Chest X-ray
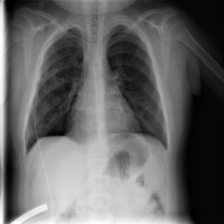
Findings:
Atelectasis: negative
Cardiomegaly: negative
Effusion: negative
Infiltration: positive
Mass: positive
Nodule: negative
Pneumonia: negative
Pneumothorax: negative
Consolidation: negative
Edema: negative
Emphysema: negative
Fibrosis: negative
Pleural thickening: negative
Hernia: negative